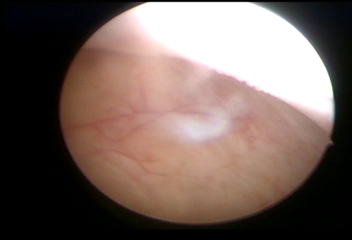
Modality: WLC
Class: Normal mucosa
Bladder cancer association: No